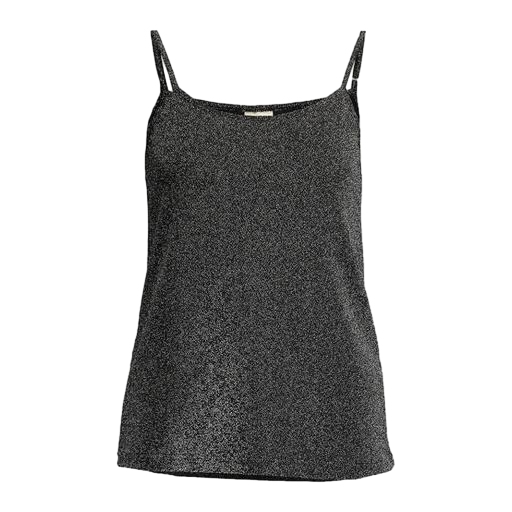
black jacquard tank top, black burnout longline cami, black textured tank, white background